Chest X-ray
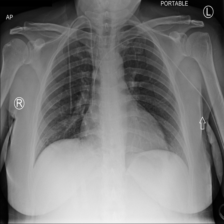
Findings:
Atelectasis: negative
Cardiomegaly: negative
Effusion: negative
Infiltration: negative
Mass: negative
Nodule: negative
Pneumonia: negative
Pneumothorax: negative
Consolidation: negative
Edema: negative
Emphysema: negative
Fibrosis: negative
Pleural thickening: negative
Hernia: negative